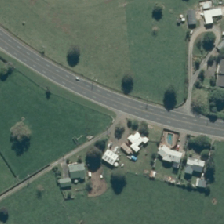
Land cover: urban_build_up